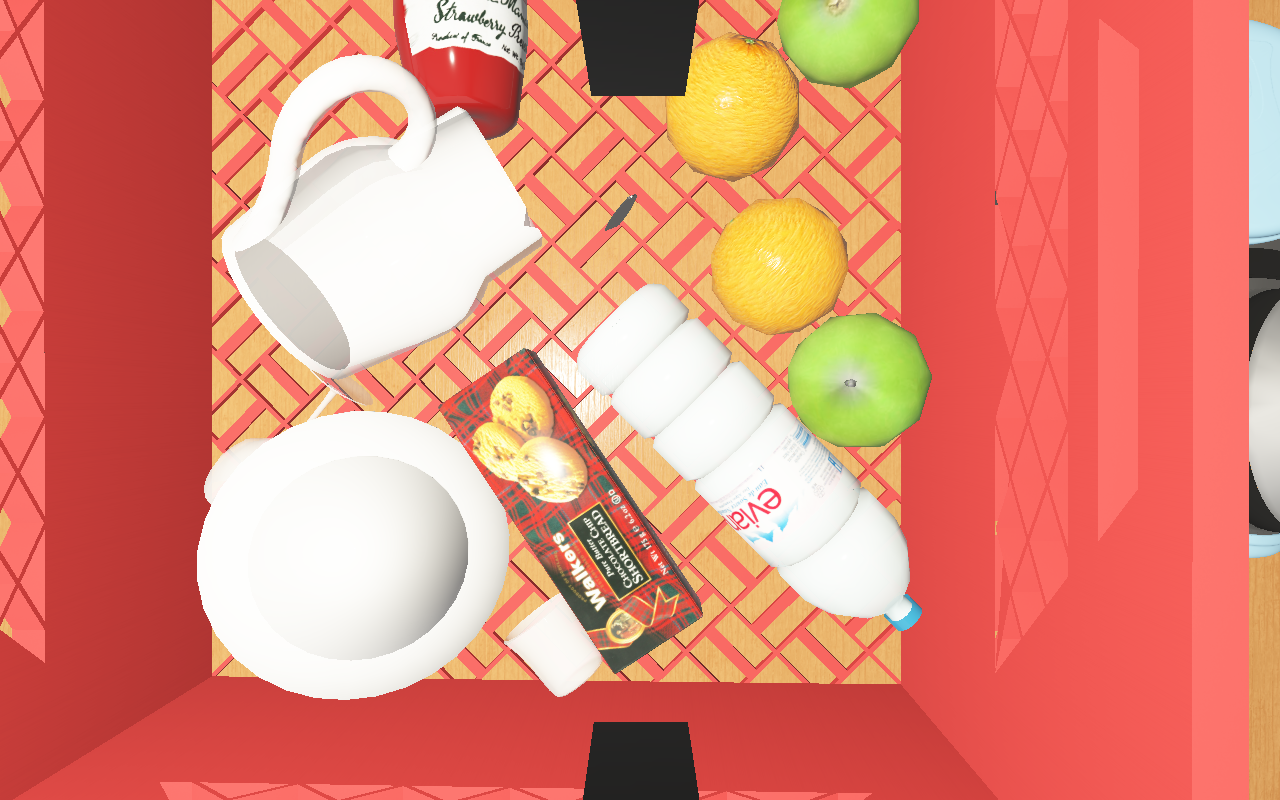
Objects in the scene:
water bottle
apple
apple
orange
glass
honey jar
cereal box